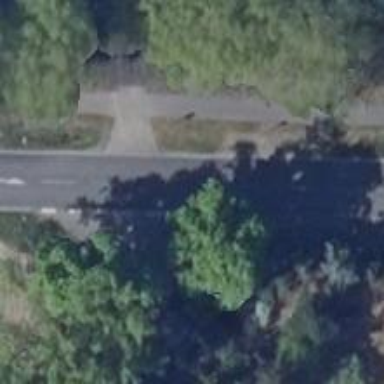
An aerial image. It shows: Asphalt road classified as tertiary.